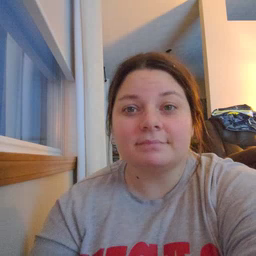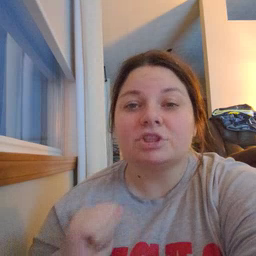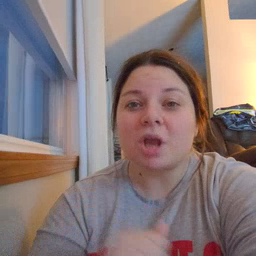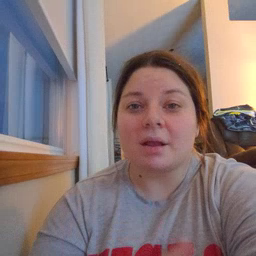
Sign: jacket